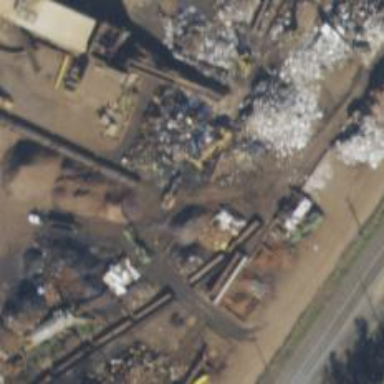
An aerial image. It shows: Rail spur service.